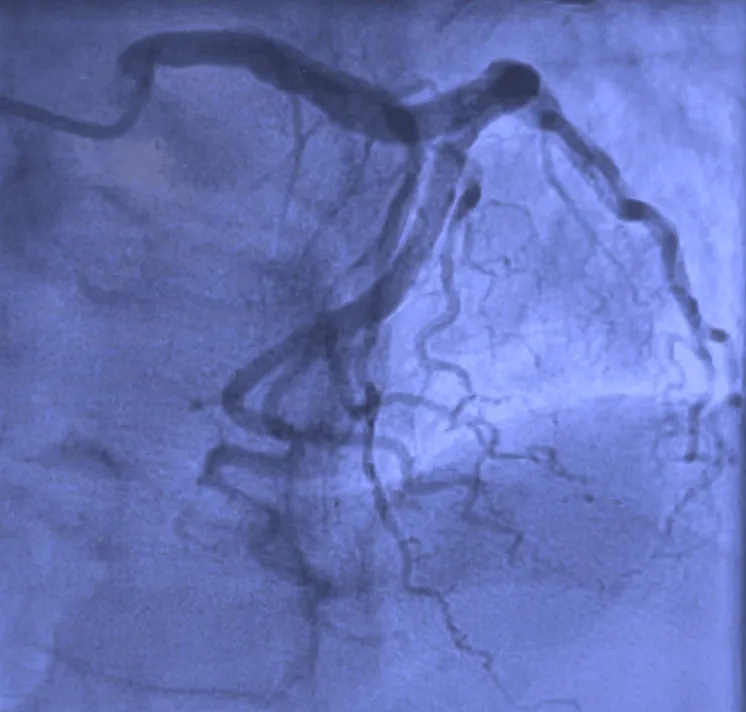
Coronary angiography of the left system demonstrating non-obstructive epicardial coronary disease.
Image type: radiology (x_ray)